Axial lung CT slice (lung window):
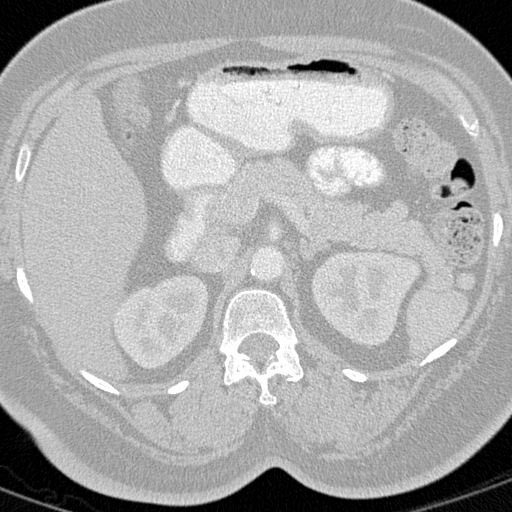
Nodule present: no